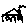
Label: house